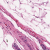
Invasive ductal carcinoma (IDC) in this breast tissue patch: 0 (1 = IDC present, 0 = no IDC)